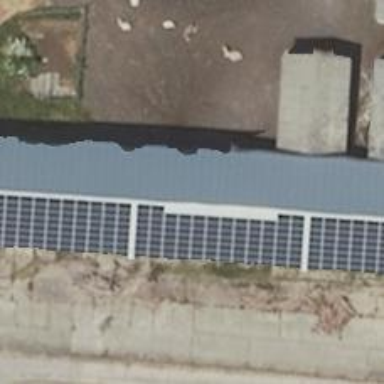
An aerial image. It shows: Solar photovoltaic panel generator producing electricity as small installation.